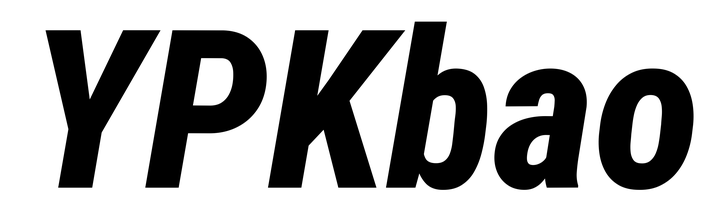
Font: Roboto-Italic_Condensed_ExtraBold_Italic